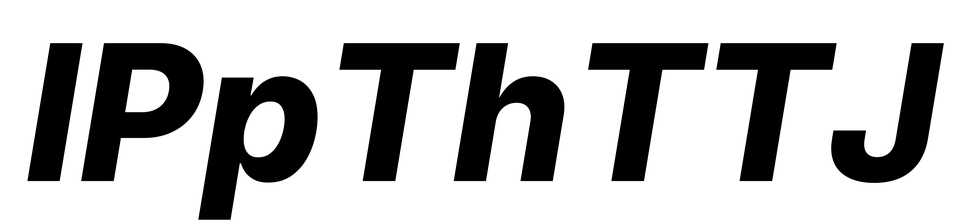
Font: Inter-Italic_ExtraBold_Italic